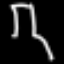
Label: chair